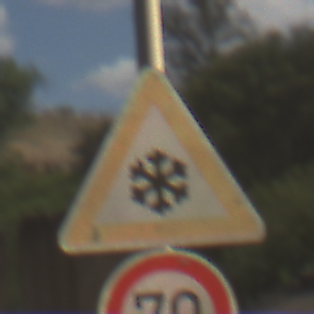
Verkehrszeichen: SchneeOderEisglaette
Zusatzzeichen unten: Geschwindigkeit70
Umgebung: Outdoor, Nature
Tageszeit: Midday
Wetter: PartlyCloudy
Licht: Natural
Jahreszeit: NotSpecified
Kontrast: HighContrast